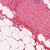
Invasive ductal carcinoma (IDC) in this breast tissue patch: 0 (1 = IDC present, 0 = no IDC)